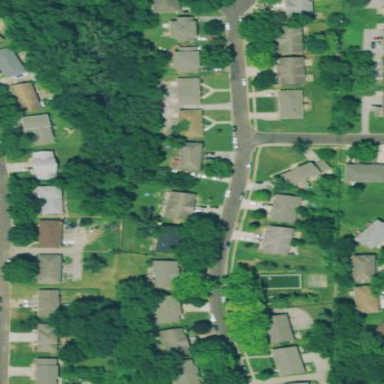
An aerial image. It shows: Residential area composed of single-family homes.